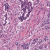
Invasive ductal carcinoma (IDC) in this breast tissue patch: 1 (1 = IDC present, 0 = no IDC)